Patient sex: F
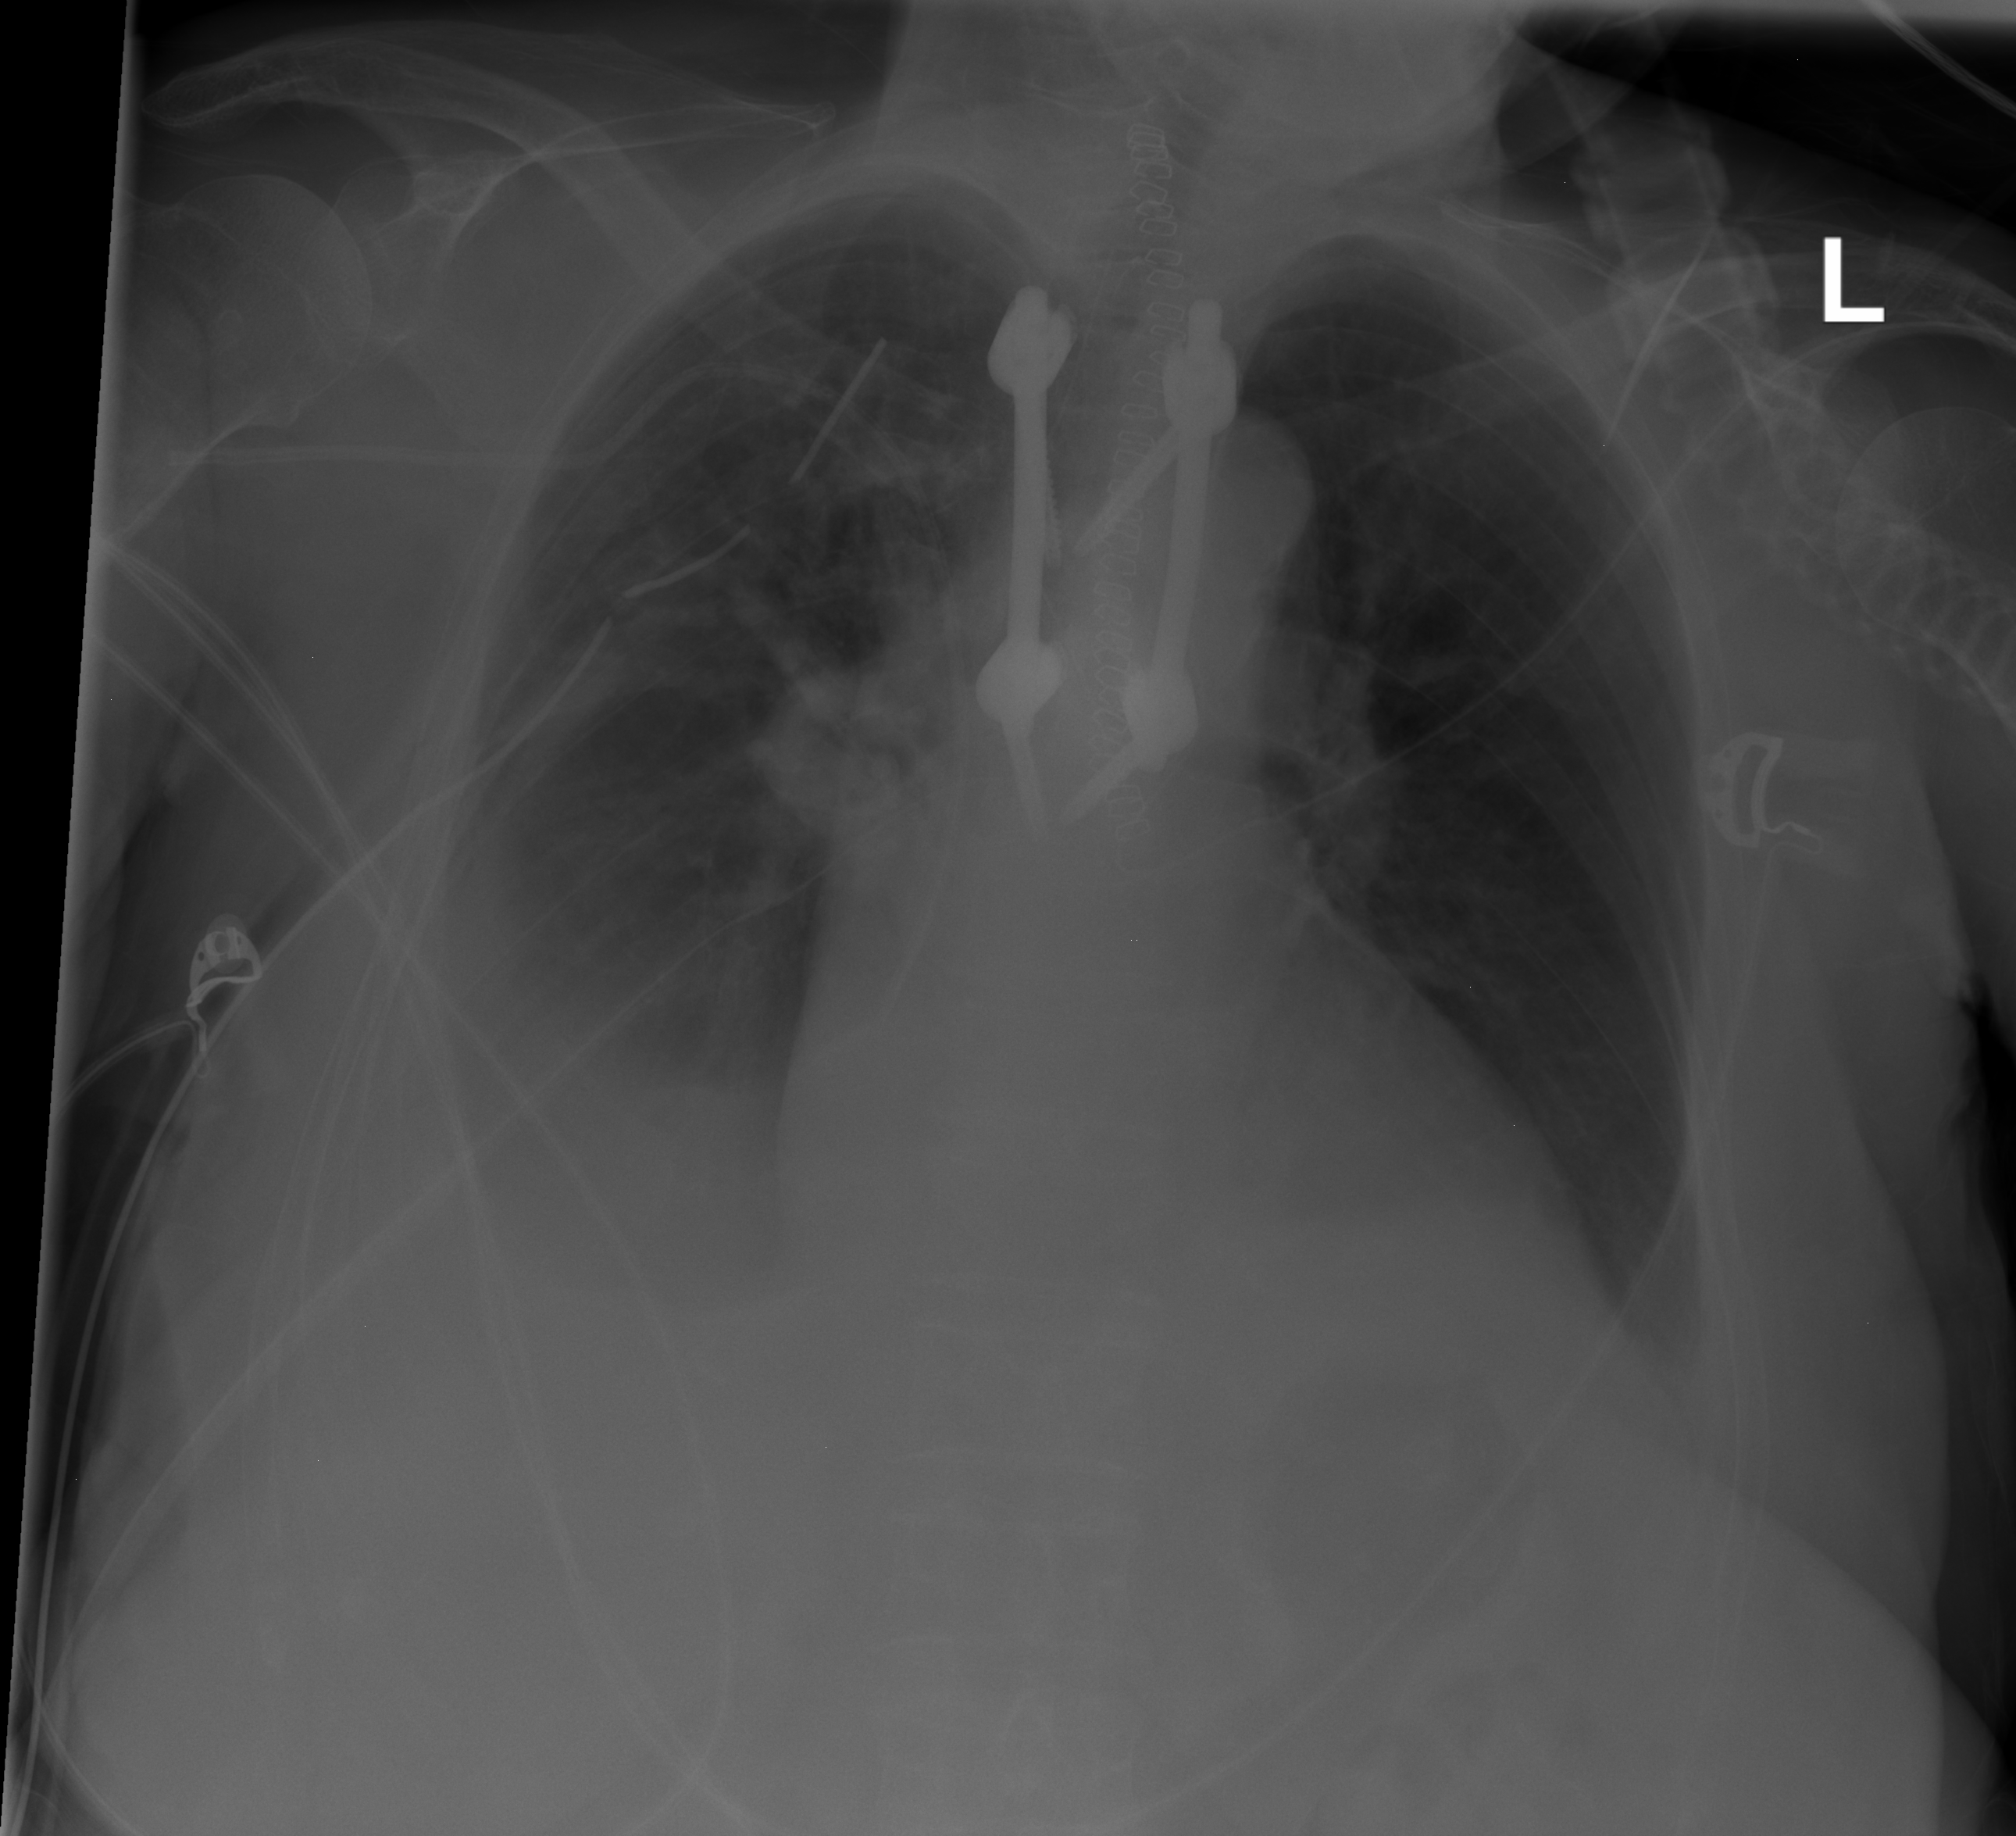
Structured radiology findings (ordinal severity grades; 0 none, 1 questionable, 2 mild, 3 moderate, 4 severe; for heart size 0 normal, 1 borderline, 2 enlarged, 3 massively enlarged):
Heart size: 0
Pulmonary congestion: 2
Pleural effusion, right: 2
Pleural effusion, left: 0
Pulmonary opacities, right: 0
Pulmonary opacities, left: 0
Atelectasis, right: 2
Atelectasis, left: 0